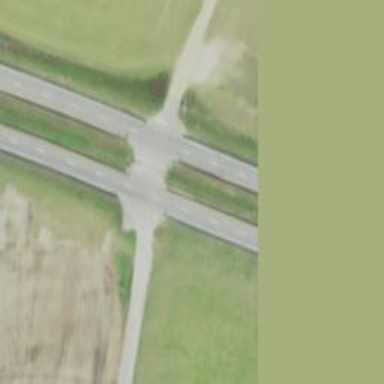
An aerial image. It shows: Trunk highway.